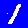
Digit: 1